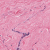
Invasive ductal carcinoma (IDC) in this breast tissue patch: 0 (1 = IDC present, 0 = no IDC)